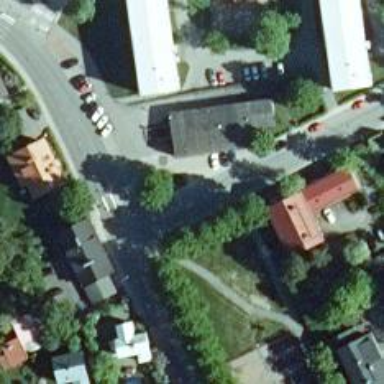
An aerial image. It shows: Marked asphalt cycleway with crossing.